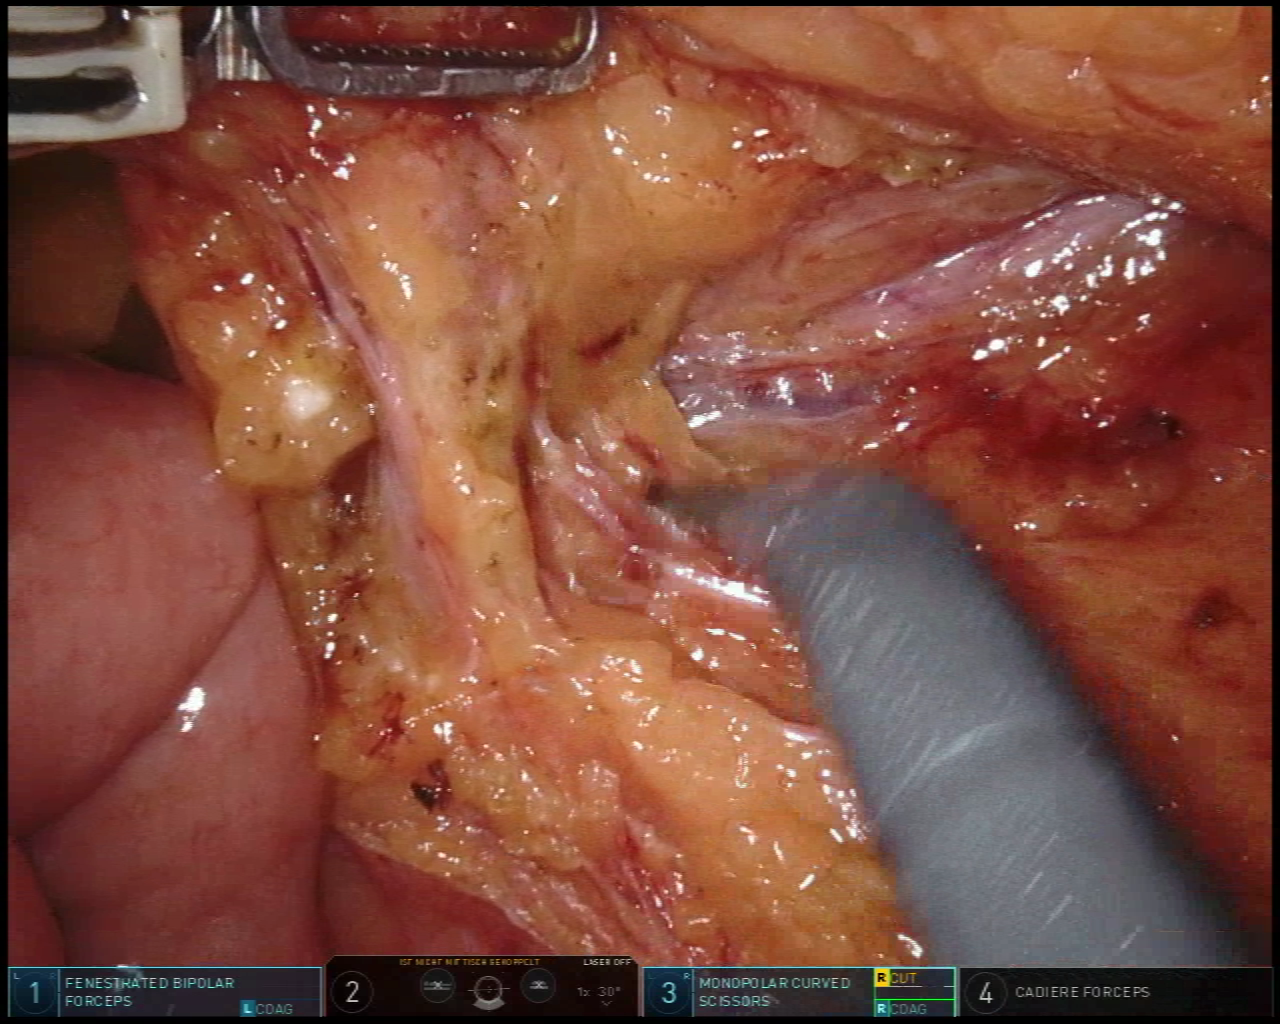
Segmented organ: inferior_mesenteric_artery
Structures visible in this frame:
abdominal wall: no
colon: no
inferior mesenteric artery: yes
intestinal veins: no
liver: no
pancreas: no
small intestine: yes
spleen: no
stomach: no
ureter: yes
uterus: no
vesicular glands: no